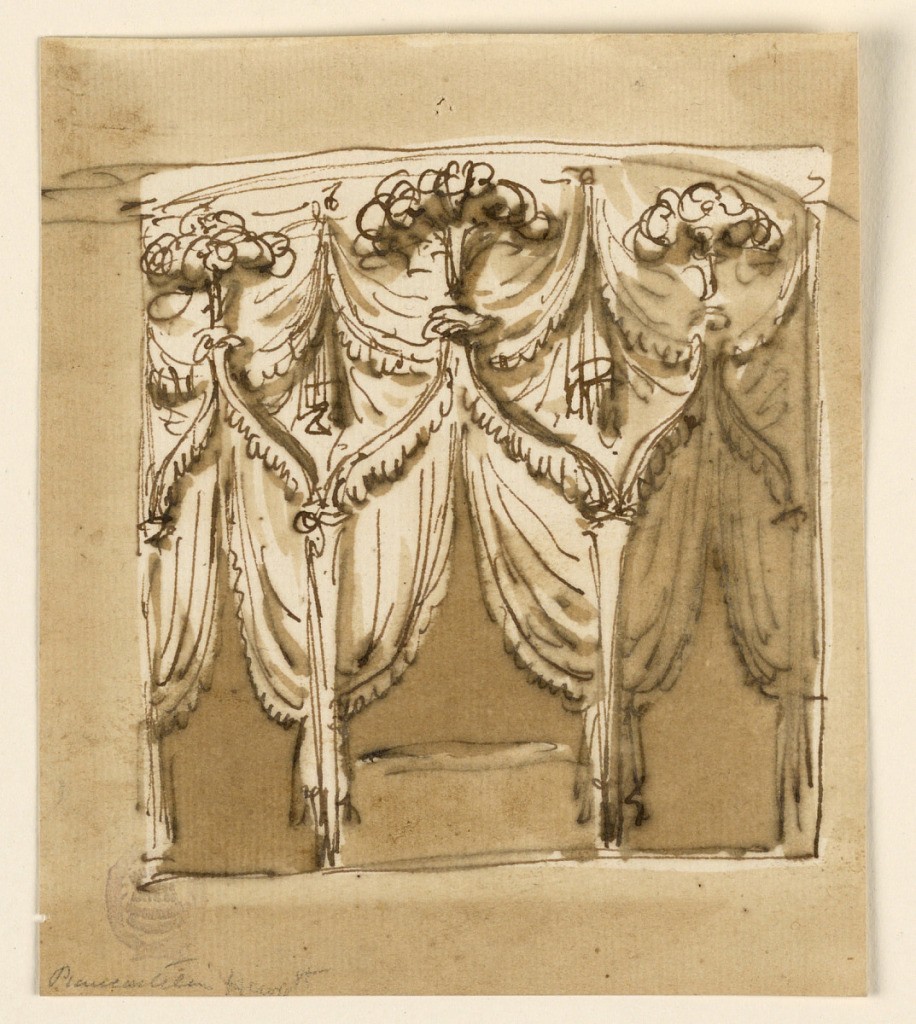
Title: Elevation of an Alcove
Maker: Giuseppe Barberi, Italian, 1746–1809
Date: ca. 1790
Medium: Pen and brown ink, brush and brown wash on off-white laid paper
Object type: Drawing
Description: Elevation of a tent with three openings. The supports are connected by three ogee arches with plumes of feathers above the points. The upper edge is horizontally curved.